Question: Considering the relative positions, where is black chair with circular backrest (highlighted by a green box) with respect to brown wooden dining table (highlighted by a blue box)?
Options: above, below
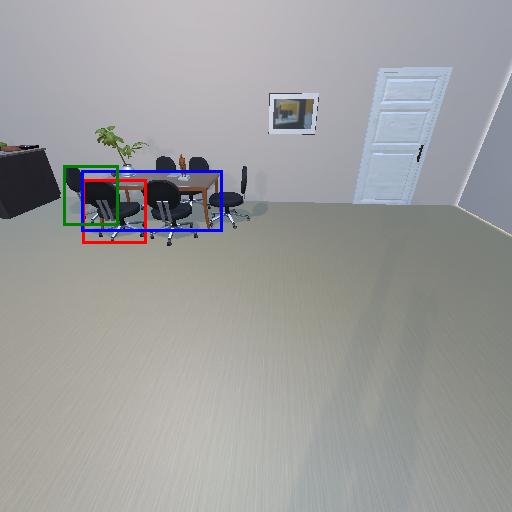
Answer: above